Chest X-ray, PA view. Patient: 55 years old, sex M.
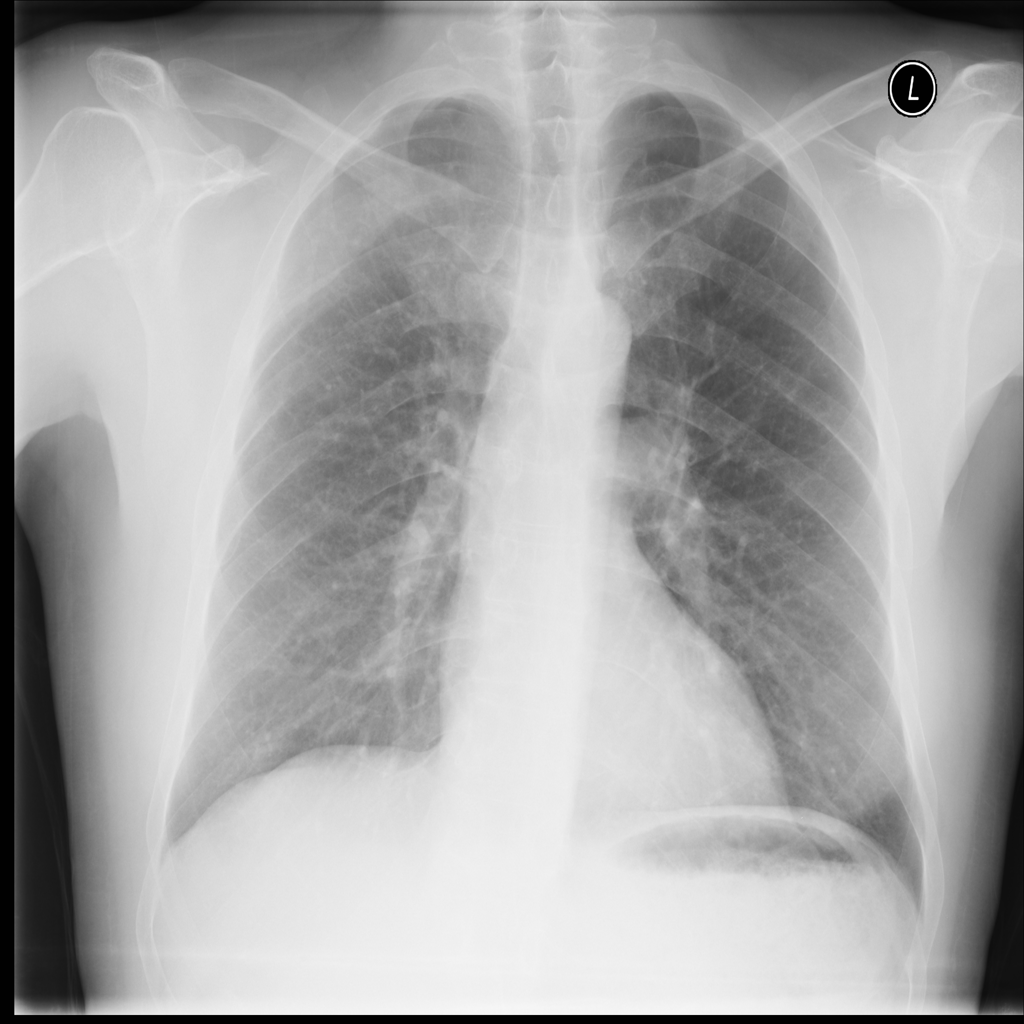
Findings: No Finding